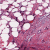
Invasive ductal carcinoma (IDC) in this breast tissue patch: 1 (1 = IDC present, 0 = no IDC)